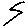
Label: zigzag